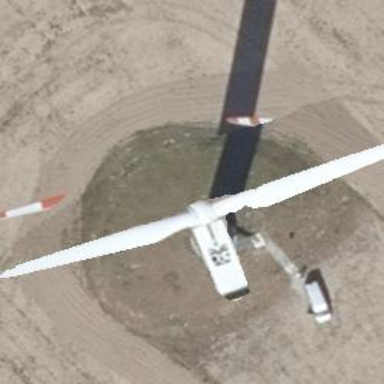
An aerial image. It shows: Wind generator using horizontal axis wind turbines.